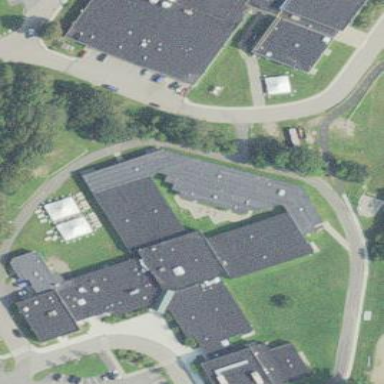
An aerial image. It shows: School building with school amenities.